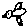
Label: bird